Question: The basic 'ComboBox' provided by Gtk can only handle a 'String' or a 'Pixbuf'
But I wanted a text and a picture nearby on the same row of selection.
I looked for a while how to obtain the result bellow using Haskell and Gtk2Hs.

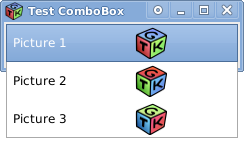
Answer: Here is the code to obtain the expected result :
'''
pic1 <- pixbufNewFromFile "Picture_1.png"
pic2 <- pixbufNewFromFile "Picture_2.png"
pic3 <- pixbufNewFromFile "Picture_3.png"
let lstsecrep = [
("Picture 1",pic1)
, ("Picture 2",pic2)
, ("Picture 3",pic3)
]
lststorerep <- listStoreNew lstsecrep
customStoreSetColumn lststorerep (makeColumnIdString 0) fst
customStoreSetColumn lststorerep (makeColumnIdPixbuf 1) snd
combo <- comboBoxNewWithModel lststorerep
rendertxt <- cellRendererTextNew
renderpic <- cellRendererPixbufNew
cellLayoutPackStart combo rendertxt False
cellLayoutPackStart combo renderpic True
cellLayoutAddColumnAttribute combo rendertxt cellText $ makeColumnIdString 0
cellLayoutAddColumnAttribute combo renderpic cellPixbuf $ makeColumnIdPixbuf 1
'''
Best regards.